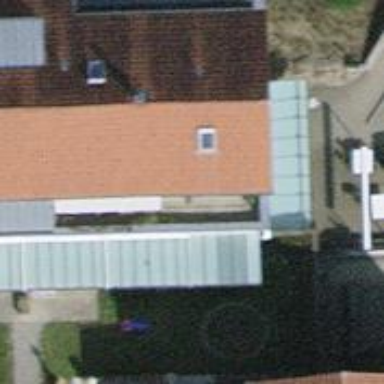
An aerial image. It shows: Cafe.